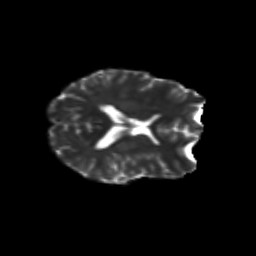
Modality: T2w
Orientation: axial
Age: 23
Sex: female
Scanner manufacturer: siemens
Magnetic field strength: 3 T
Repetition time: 3.5 s
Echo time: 0.125 s